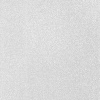
Atmospheric dust classification: dusty